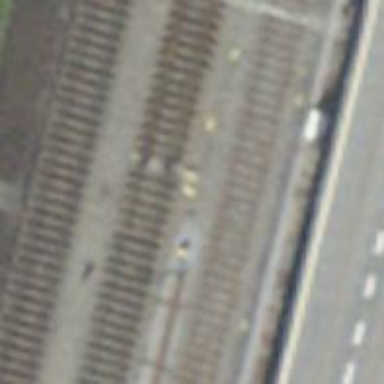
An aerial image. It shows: Railway switch.